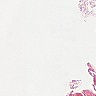
Metastatic tissue present: no